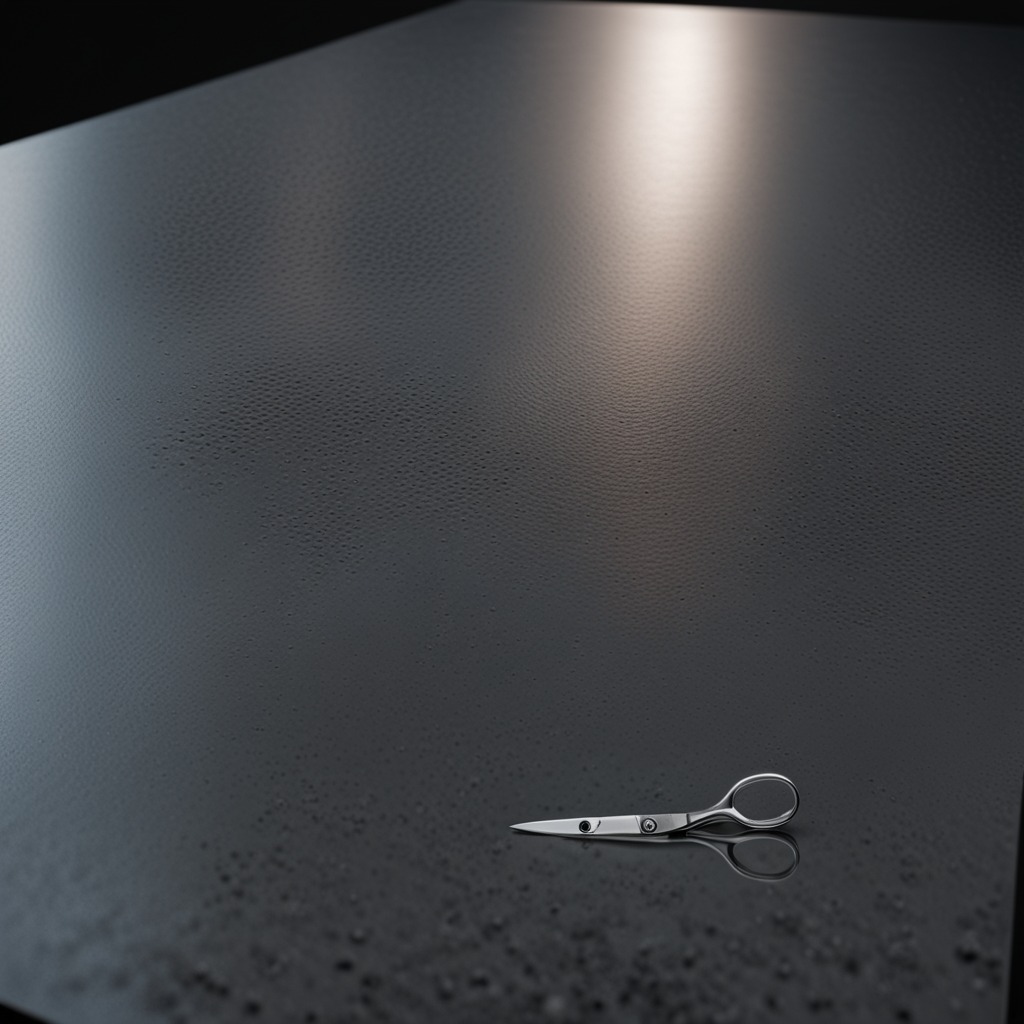
A scissor is lying on the table.